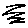
Label: zigzag